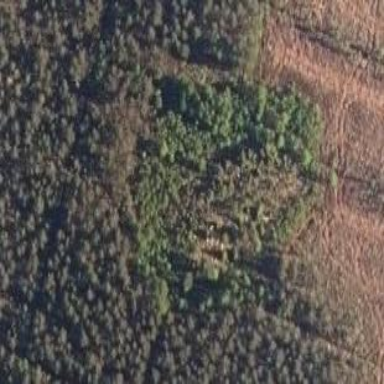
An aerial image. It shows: Woodland consisting mainly of needle-leaved trees.